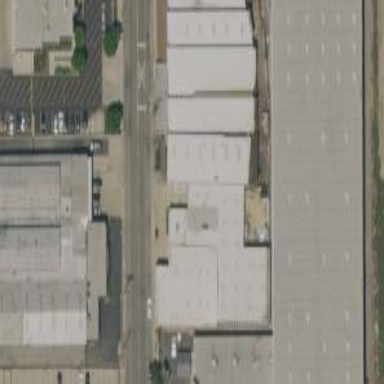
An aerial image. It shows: Industrial building.